Field crop: maize
Growth stage: 2
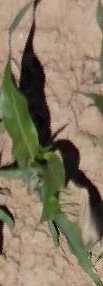
Species: maize